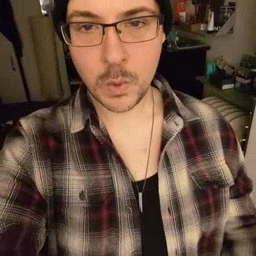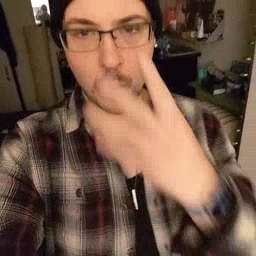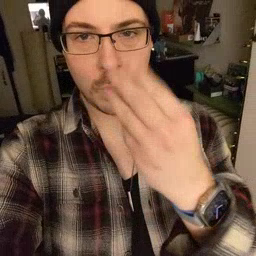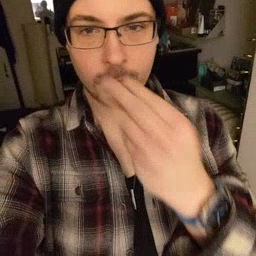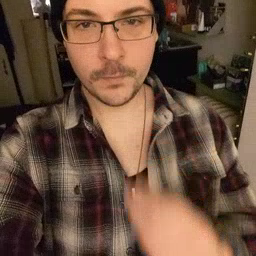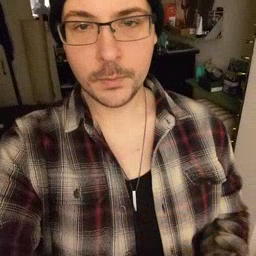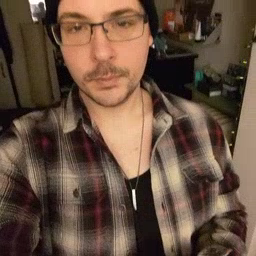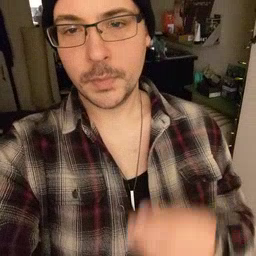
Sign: wolf